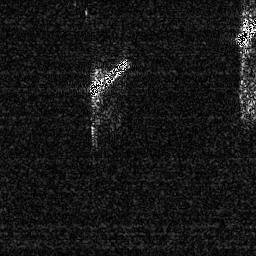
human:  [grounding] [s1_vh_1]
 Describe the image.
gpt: In the satellite image, there is  <ref>1 large ship </ref> <box>[[33, 21, 50, 38, 0]]</box> located at top,  <ref>1 medium ship </ref> <box>[[90, 5, 99, 18, 0]]</box> located at top right.